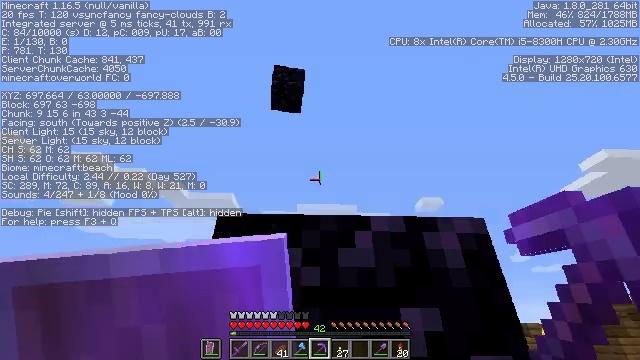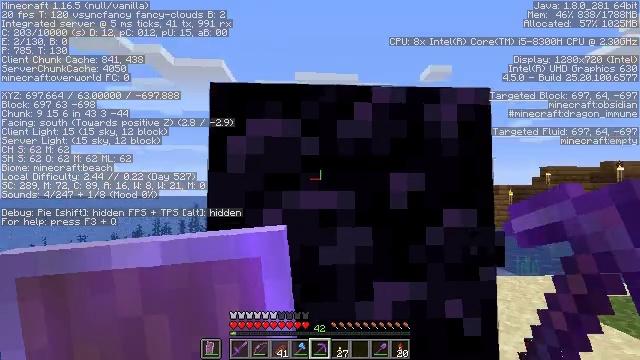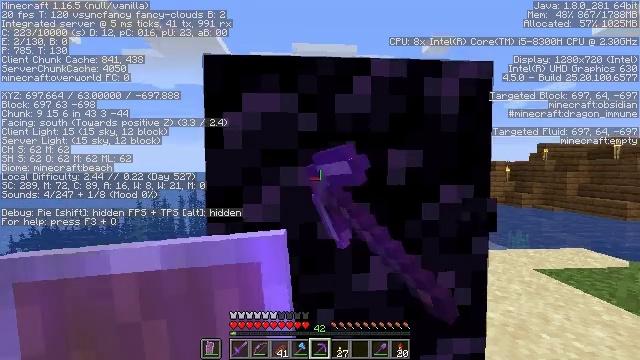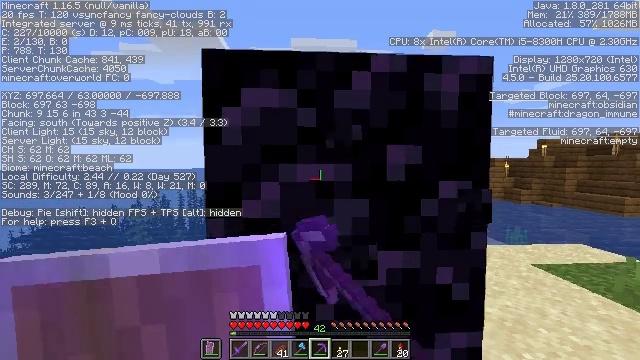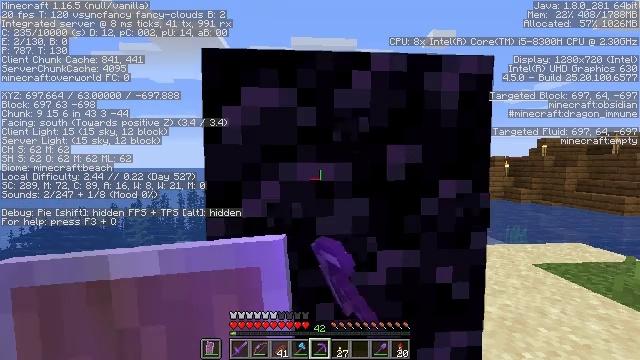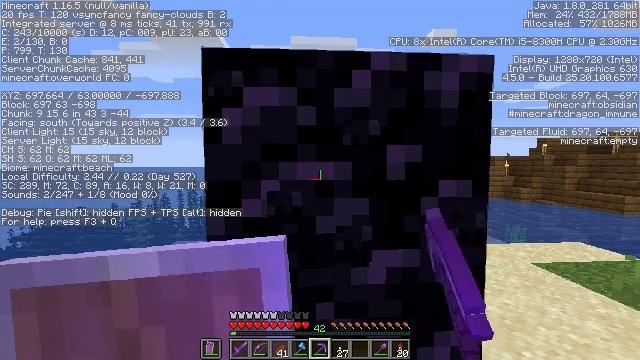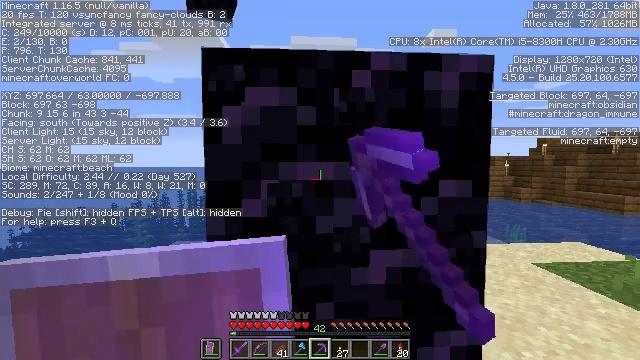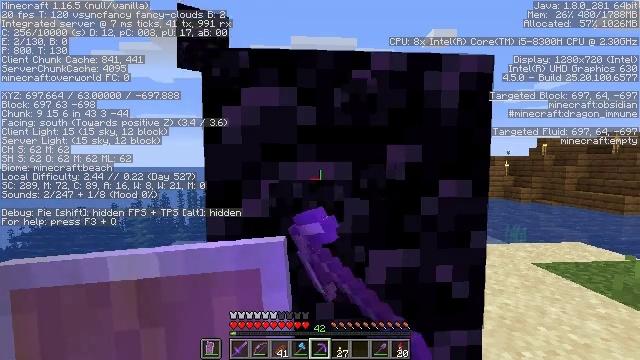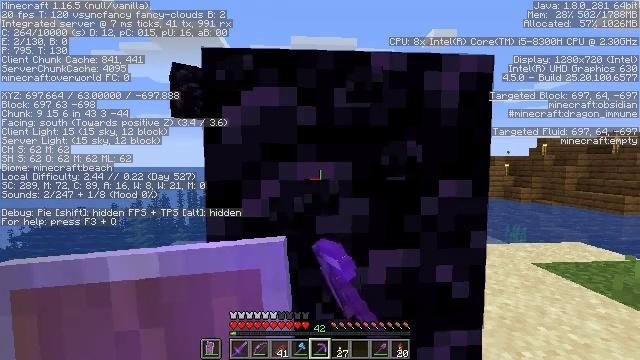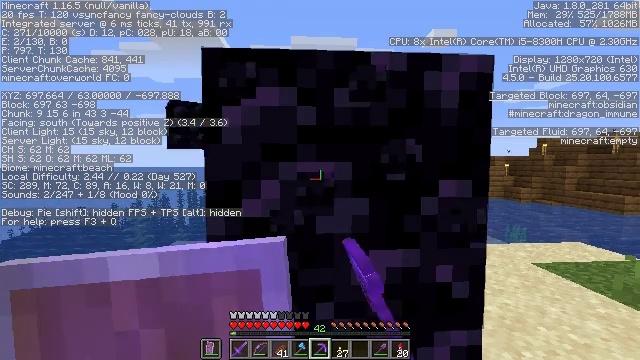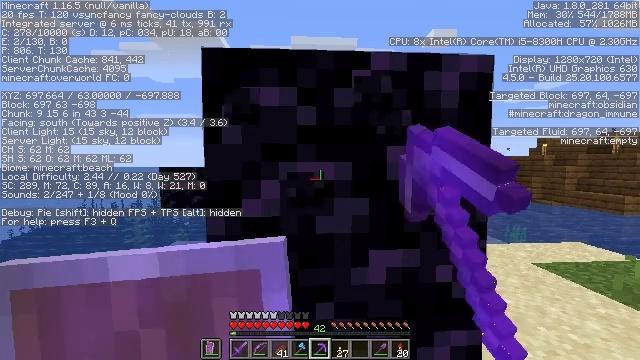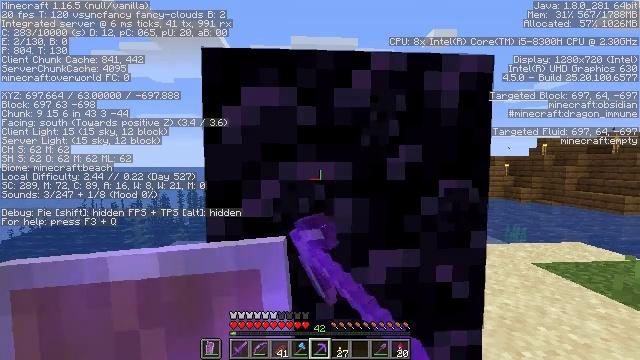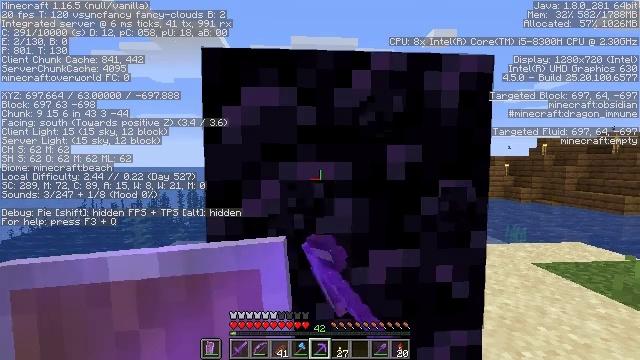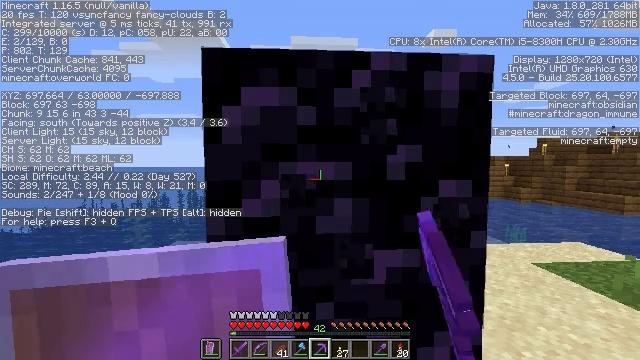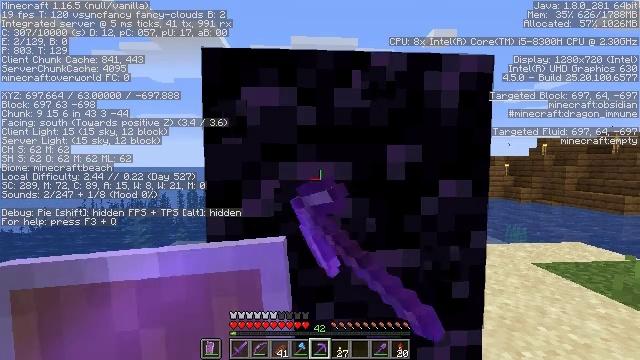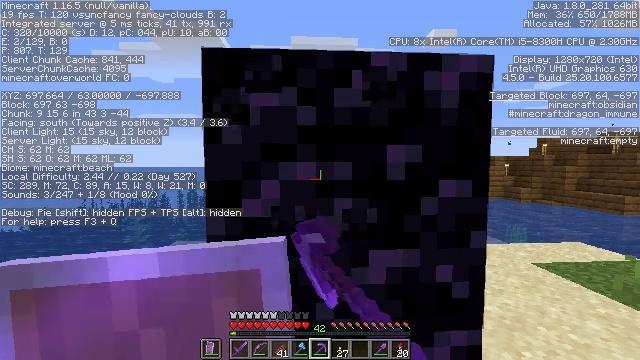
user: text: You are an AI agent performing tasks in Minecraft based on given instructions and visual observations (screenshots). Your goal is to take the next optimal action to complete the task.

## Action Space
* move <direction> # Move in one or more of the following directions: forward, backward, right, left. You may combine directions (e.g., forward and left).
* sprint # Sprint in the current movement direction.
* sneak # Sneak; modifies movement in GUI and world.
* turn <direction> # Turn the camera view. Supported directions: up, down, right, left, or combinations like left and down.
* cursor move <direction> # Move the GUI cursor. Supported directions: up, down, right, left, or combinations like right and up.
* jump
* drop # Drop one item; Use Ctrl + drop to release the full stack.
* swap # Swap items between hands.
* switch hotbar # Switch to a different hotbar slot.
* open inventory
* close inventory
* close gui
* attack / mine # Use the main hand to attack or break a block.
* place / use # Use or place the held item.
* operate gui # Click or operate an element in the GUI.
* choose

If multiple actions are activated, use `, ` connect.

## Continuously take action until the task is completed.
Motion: motion action
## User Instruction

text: Collect obsidian for crafting.
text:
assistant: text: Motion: turn down, attack / mine
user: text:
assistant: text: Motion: turn down, attack / mine
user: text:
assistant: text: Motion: attack / mine
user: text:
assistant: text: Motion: attack / mine
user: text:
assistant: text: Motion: attack / mine
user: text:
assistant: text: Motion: attack / mine
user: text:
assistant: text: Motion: attack / mine
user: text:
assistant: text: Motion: attack / mine
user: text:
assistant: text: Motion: attack / mine
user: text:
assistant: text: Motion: attack / mine
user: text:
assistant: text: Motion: attack / mine
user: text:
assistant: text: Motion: attack / mine
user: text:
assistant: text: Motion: attack / mine
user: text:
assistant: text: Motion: attack / mine
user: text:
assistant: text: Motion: attack / mine
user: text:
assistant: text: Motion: attack / mine
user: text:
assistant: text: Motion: attack / mine
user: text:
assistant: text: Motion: attack / mine
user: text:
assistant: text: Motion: attack / mine
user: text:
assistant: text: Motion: attack / mine
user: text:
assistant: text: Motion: attack / mine
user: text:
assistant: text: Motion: attack / mine
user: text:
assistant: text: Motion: attack / mine
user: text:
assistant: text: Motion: attack / mine
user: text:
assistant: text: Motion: attack / mine
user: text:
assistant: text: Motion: attack / mine
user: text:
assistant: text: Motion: attack / mine
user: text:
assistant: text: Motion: attack / mine
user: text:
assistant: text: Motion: attack / mine
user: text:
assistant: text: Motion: attack / mine